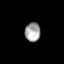
Tissue: skin
Cell type: Epithelial cells
Senescence score: 0.2775
Nuclear area (px): 287
Mean DAPI intensity: 163.352